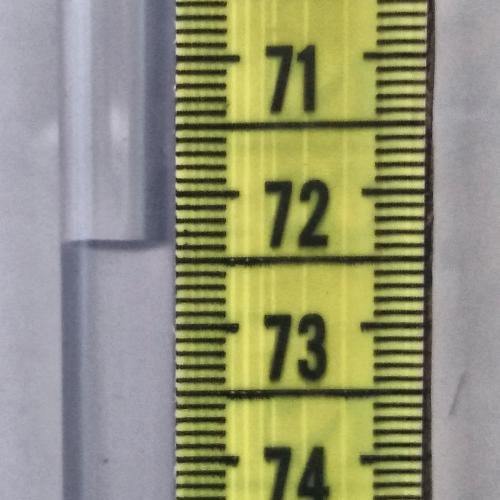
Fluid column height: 72.4 cm